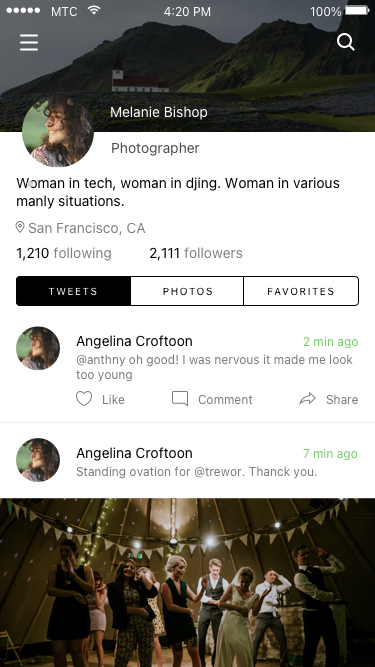
Text in this UI design:
2,111 followers
1,210 following
San Francisco, CA
Woman in tech, woman in djing. Woman in various manly situations.
Photographer
Melanie Bishop